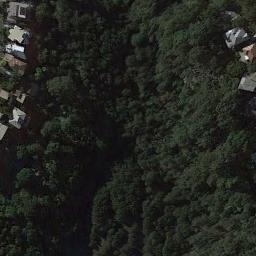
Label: forest